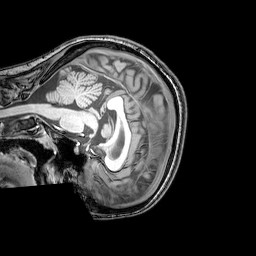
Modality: T1w
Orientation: sagittal
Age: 26
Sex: female
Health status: healthy
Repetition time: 0.081 s
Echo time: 0.037 s